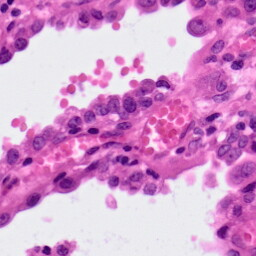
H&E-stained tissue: Lung